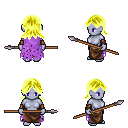
a pixel art fantasy rpg character, female body template, dark elf, purple skin, maroon tattered cape, robe skirt, gold loose hair, leather bracers, spear, four views (front, back, left, right), 2x2 character sprite sheet, small pixel art, hard edges, no anti-aliasing